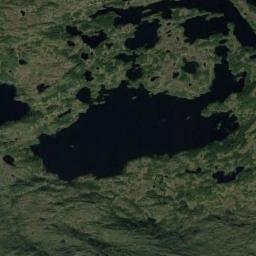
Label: lake